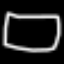
Label: square